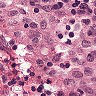
Metastatic tissue present: no